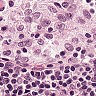
Metastatic tissue present: no